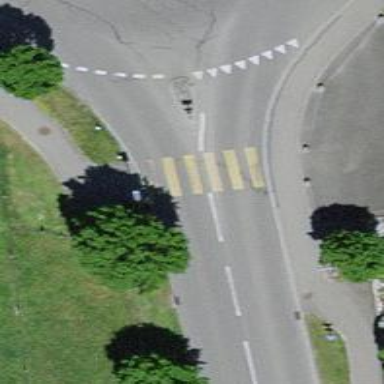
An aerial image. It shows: Uncontrolled road crossing.